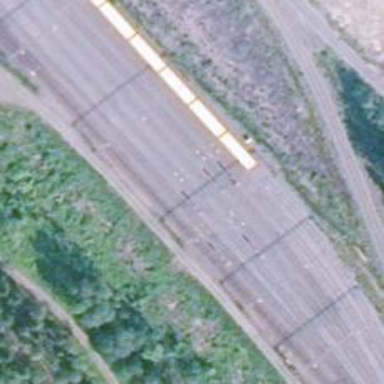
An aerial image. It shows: Railway signal.